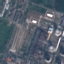
Land use / land cover: Industrial